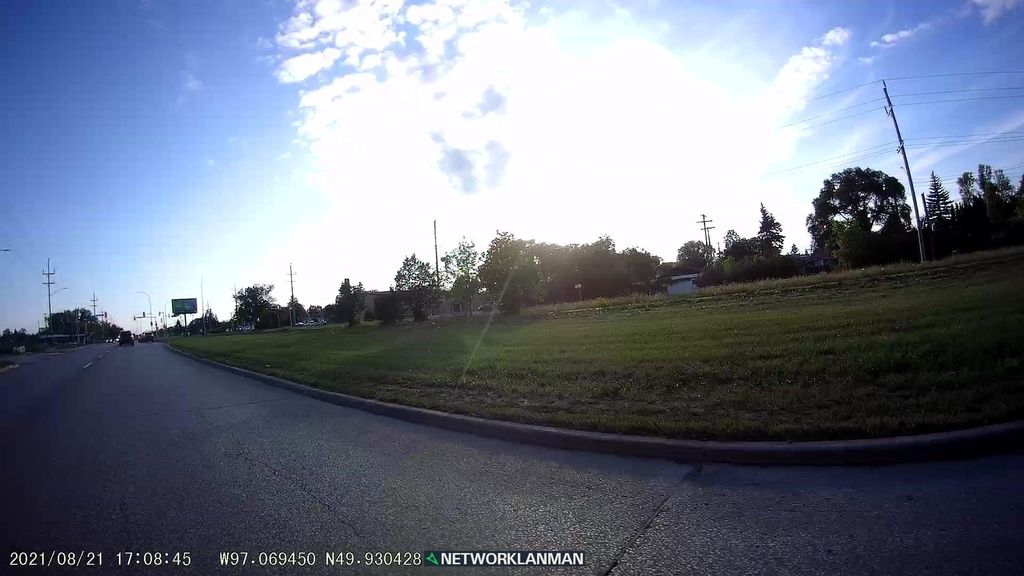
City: winnipeg